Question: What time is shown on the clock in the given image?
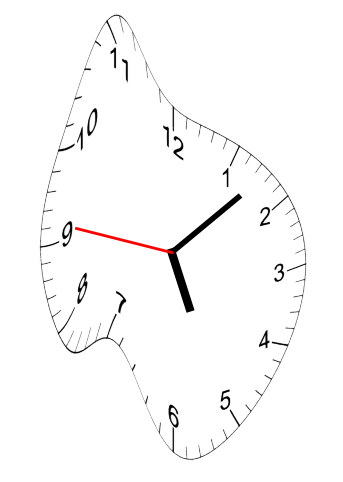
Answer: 05:07:46